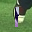
Label: 1